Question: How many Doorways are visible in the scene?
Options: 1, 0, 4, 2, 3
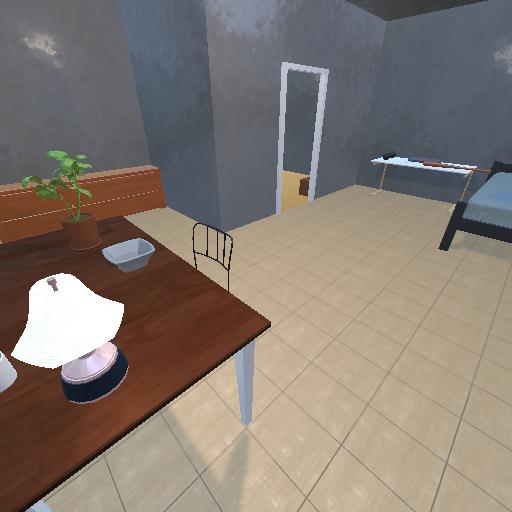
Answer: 1